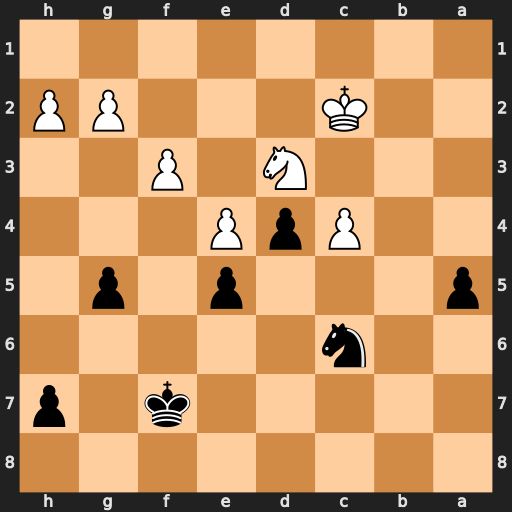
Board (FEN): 8/5k1p/2n5/p3p1p1/2PpP3/3N1P2/2K3PP/8
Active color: b
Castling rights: -
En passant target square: -
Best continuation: Nb4+ Kd2 Nxd3